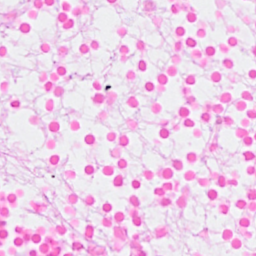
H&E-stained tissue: Breast